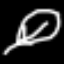
Label: leaf